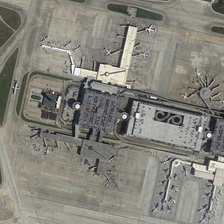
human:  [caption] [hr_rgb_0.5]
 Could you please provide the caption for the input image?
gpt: many planes are parked near several terminals in an airport .

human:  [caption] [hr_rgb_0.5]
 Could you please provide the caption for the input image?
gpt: many planes are parked near several terminals in an airport .

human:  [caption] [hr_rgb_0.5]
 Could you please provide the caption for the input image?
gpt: many planes are parked near several terminals in an airport .

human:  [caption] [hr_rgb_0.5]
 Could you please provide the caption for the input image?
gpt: many planes are parked near several terminals in an airport .

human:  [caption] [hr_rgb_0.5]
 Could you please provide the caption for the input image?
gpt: many planes are parked near several terminals in an airport .